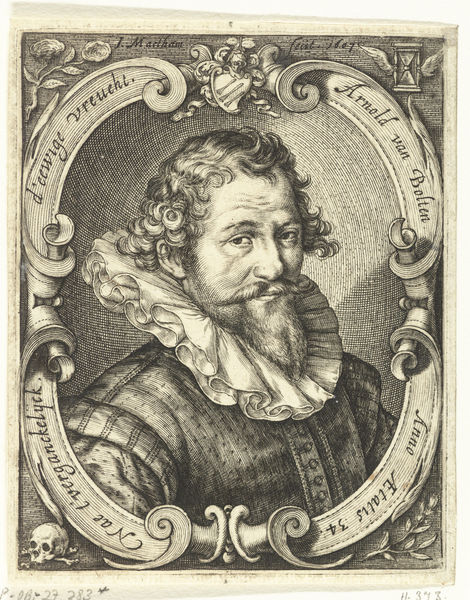
Titel: Portret van Arent van Bolten
Künstler: Jacob Matham
Standort: Amsterdam
Institution: Rijksmuseum
Schlagwörter: gemälde, zeichnung, bart, barock, bildnis, porträt, brustbild, schärpe, kohle, bleistift, herrscher, adliger, kupferstich, graf, dyck, 34, oberköper, bolten